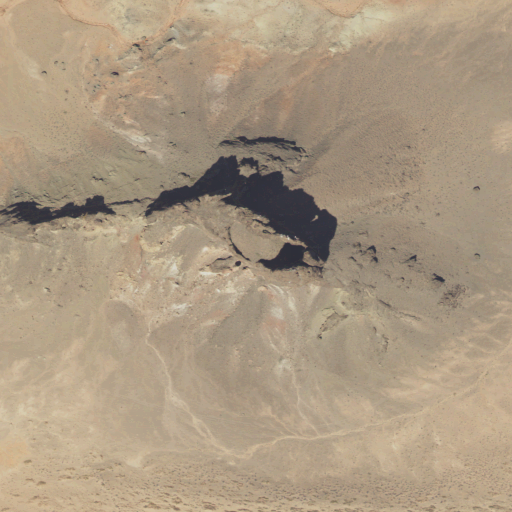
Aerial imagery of mountain in Utah named Boundary Butte containing shrub, grassland, and barren land